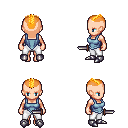
a pixel art fantasy rpg character, female body template, human, light skin, blue vest, white pants, light blonde short mohawk hairstyle, metal boots, dagger, four views (front, back, left, right), 2x2 character sprite sheet, small pixel art, hard edges, no anti-aliasing